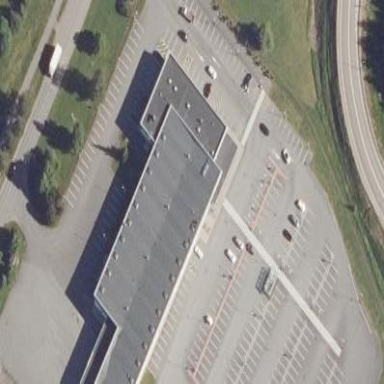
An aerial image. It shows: Parking area.